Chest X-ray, PA view. Patient: 20 years old, sex F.
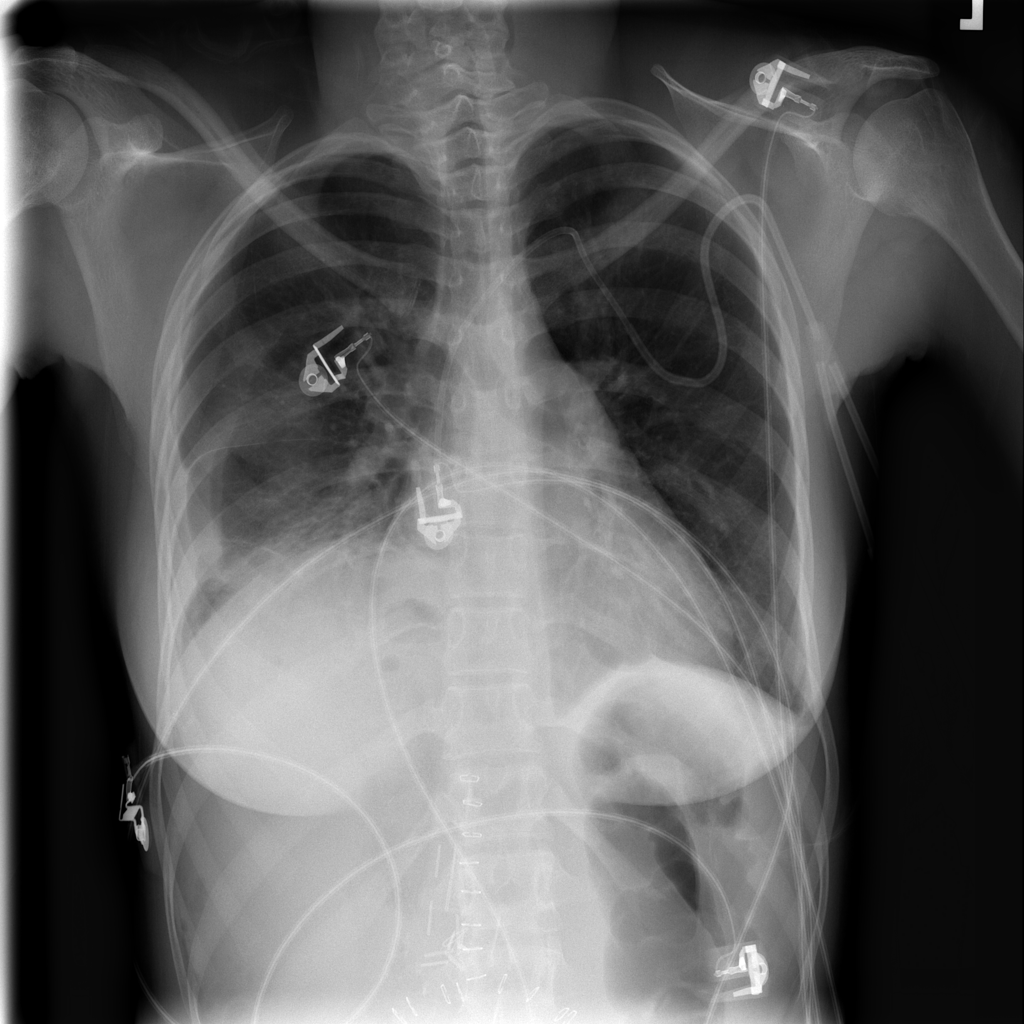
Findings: Consolidation, Effusion